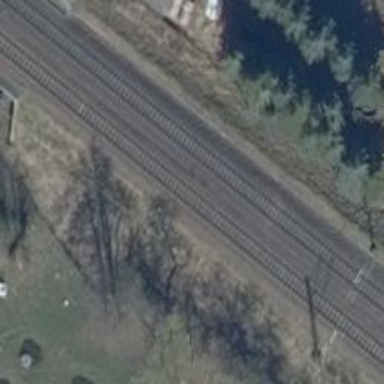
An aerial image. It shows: Railway signal.